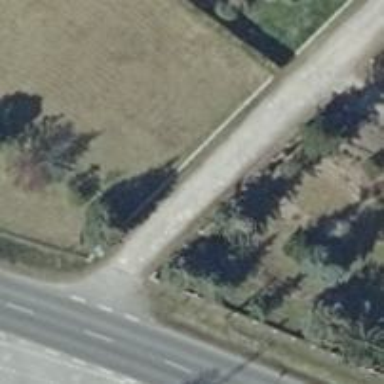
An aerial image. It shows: Residential road with pebblestone surface. The tracktype is grade2 and there is no sidewalk.